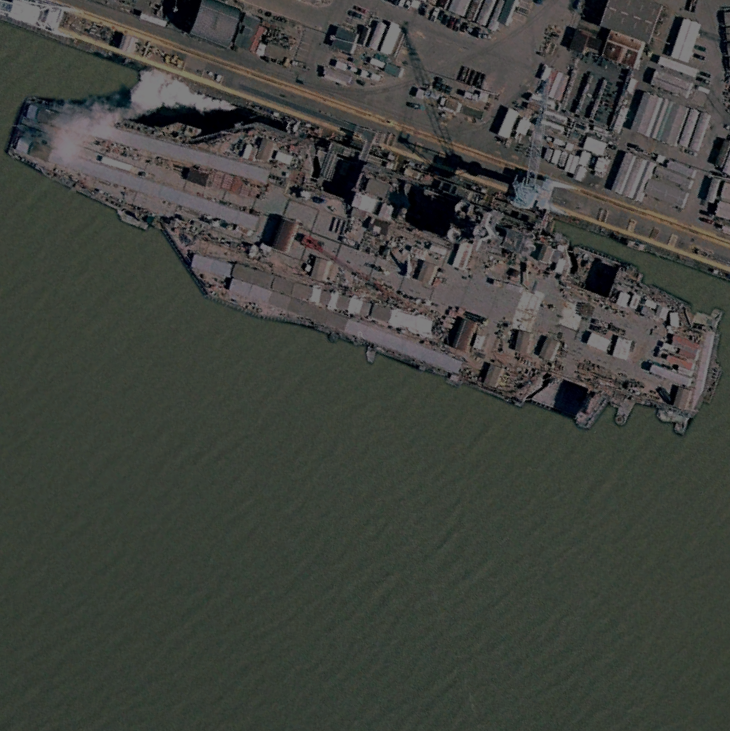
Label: aircraft_carrier